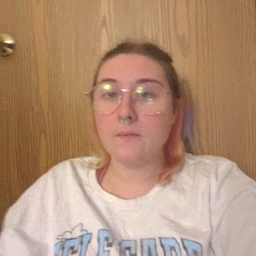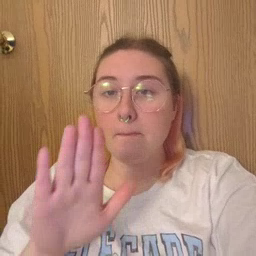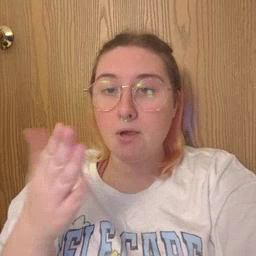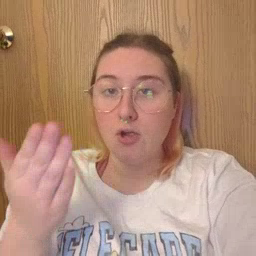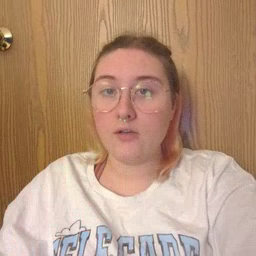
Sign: book